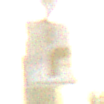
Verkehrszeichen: VerlaufVorfahrtsstrasse8
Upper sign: Vorfahrtsstrasse
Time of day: SunriseSunset
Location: Outdoor (Urban)
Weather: PartlyCloudy
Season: NotSpecified
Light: Natural